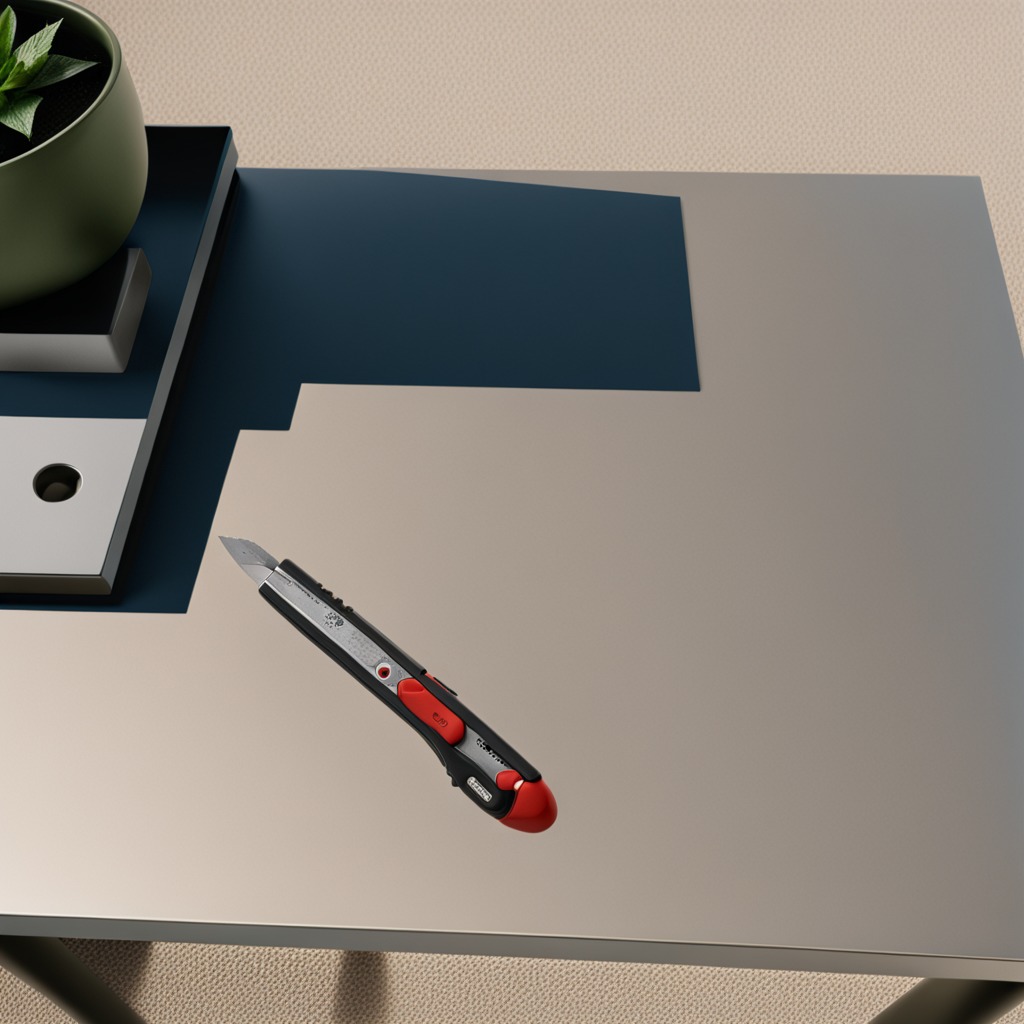
A utility knife lying on the table